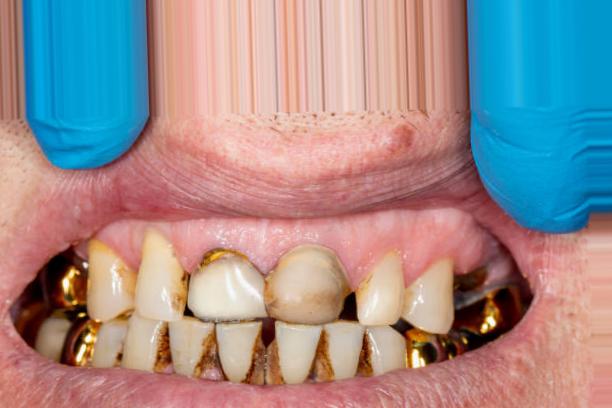
Condition: Caries